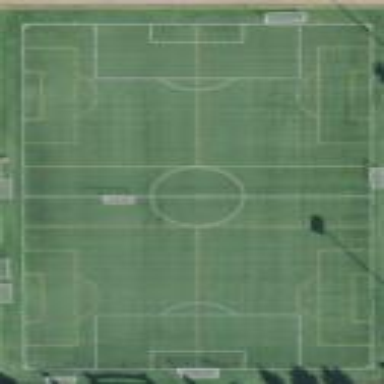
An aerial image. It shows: Soccer pitch for leisureland activities.